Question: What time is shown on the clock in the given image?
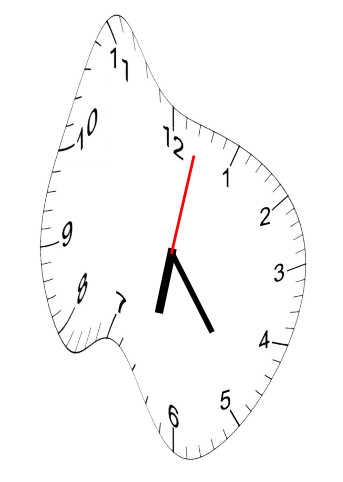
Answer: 06:24:02